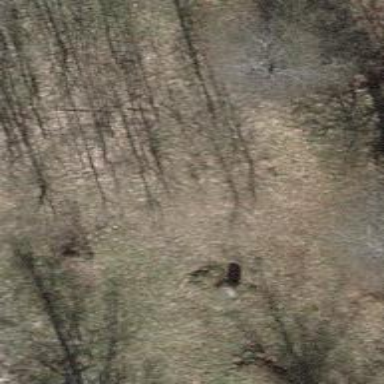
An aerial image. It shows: Hunting stand.